Field crop: maize
Growth stage: 1
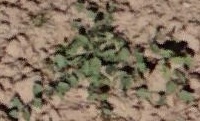
Species: convolvulus